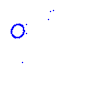
Particle: proton